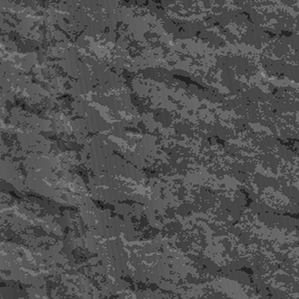
Label: frost